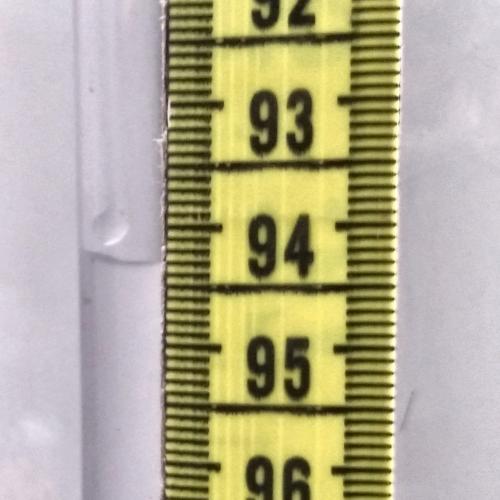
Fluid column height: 94.3 cm